Current action and preconditions to check: path_clear

Your task: For each precondition in the list above, predict whether it will hold at this action.

Consider the current scene as observed from the mobile robot's camera, and analyze the predicted future states of all dynamic agents (e.g., people, animals, vehicles, or any moving entities) within the NEXT SECOND.

IMPORTANT: Only answer "very likely" if you are absolutely certain—based on strong, clear evidence—that a dynamic agent will violate the precondition in the predicted future state. Do NOT answer "very likely" for unlikely, ambiguous, or low-probability risks.

Ask yourself for each precondition: Is there a high probability, with clear and convincing evidence, that the predicted future states of any dynamic agent will interfere with the predicted future state of the currently executing action within the NEXT SECOND, causing that precondition to fail?

Assess the risk level based on these predictions. Use "likely" or "very likely" if motions create a clear risk of interference.

Use "neutral" or "improbable" if agents are nearby but their predicted paths are clearly diverging or non-conflicting.

Failure Risk Categories: "very improbable", "improbable", "neutral", "likely", "very likely"

Answer Format: Output ONLY the probability_of_failure value from these categories: "very improbable", "improbable", "neutral", "likely", "very likely"

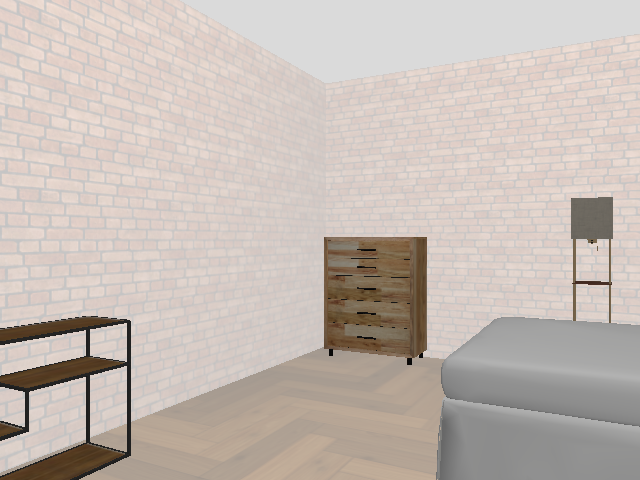

Answer: very improbable